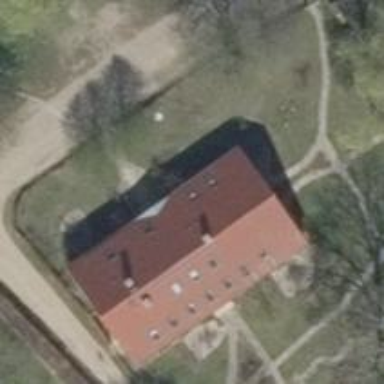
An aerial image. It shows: Guest house for tourism purposes.